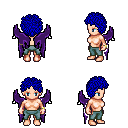
a pixel art fantasy rpg character, female body template, human, light skin, purple wings, teal pants, blue curly afro hairstyle, bracelets, four views (front, back, left, right), 2x2 character sprite sheet, small pixel art, hard edges, no anti-aliasing